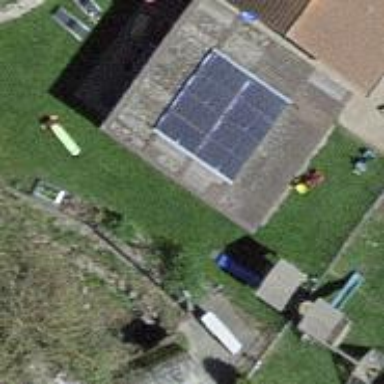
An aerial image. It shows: Shed.